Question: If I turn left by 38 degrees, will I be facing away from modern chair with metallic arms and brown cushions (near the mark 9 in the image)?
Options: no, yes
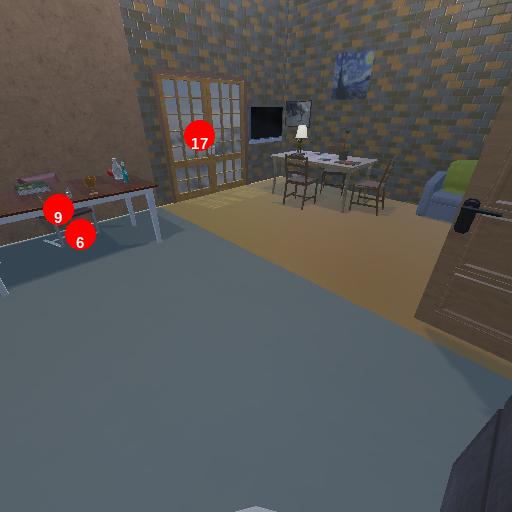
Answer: no